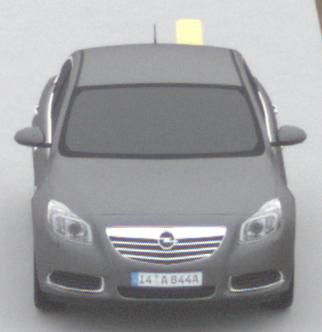
Make: Opel
Model: Insignia 1.6
Detailed model: Insignia (A) Notch Back
Model produced from: 2008/11
Model produced until: 2008/12
Doors: 4
Color: gray
Road condition: dry road
Daytime: morning or afternoon
Contrast: low contrast